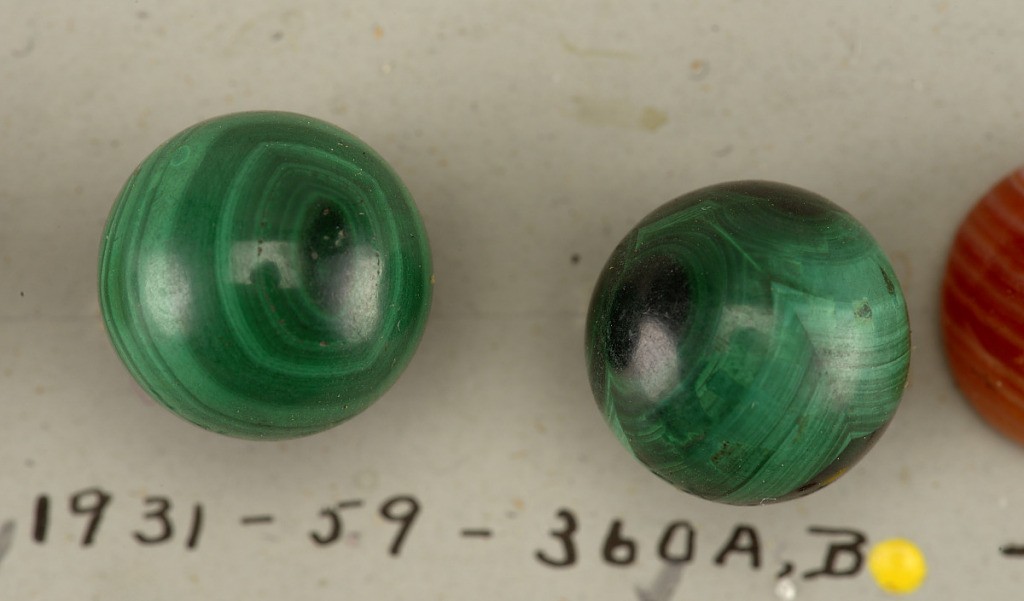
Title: Button
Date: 1875–1914
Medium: stone
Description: On card 17